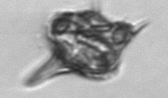
Label: Amylax